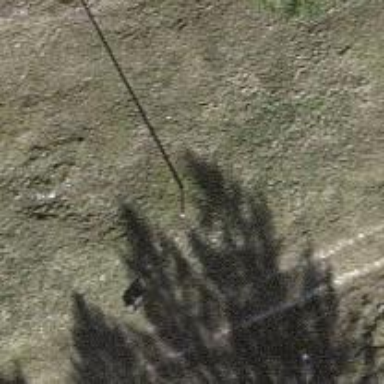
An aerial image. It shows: Pole with three cables.